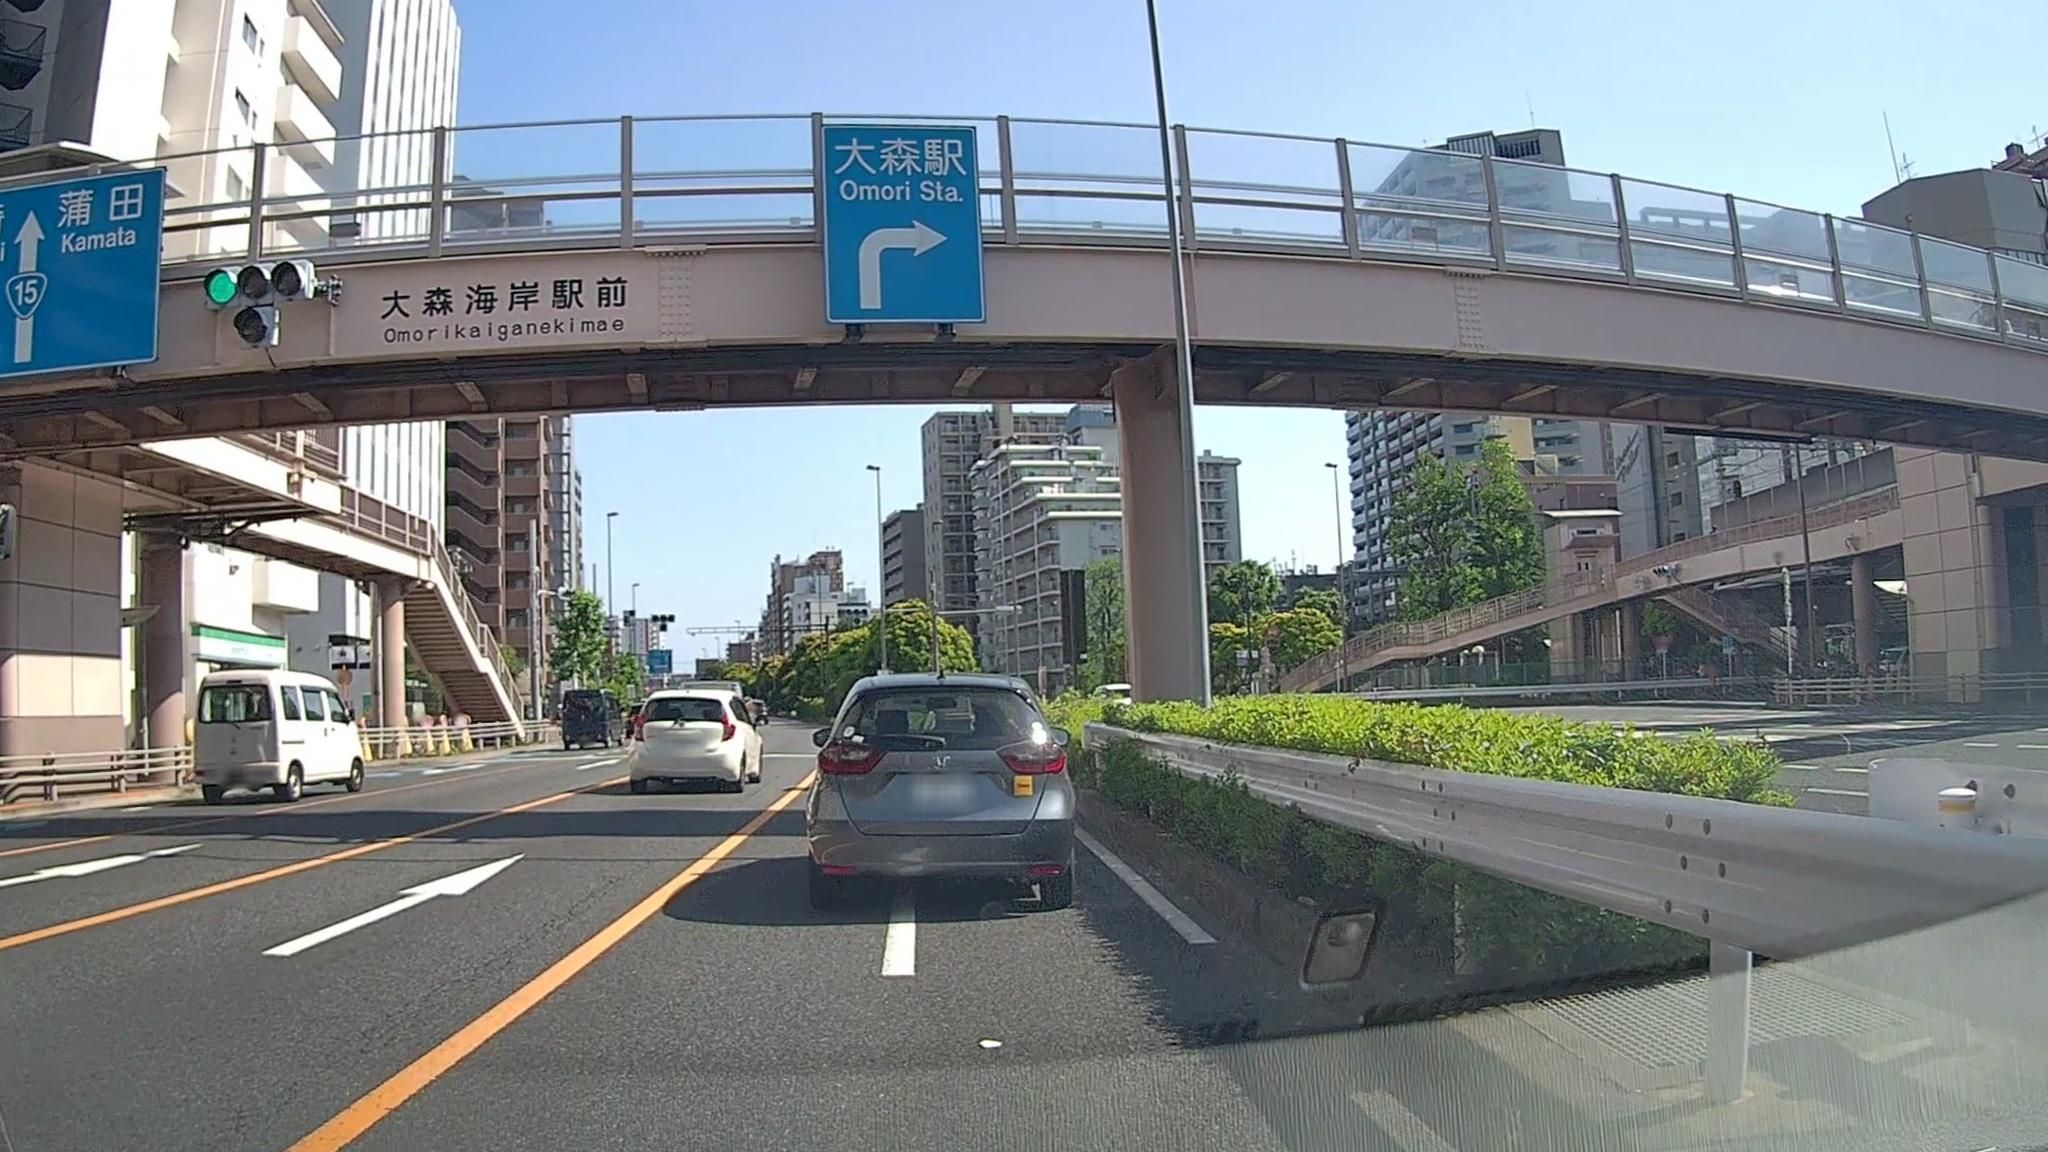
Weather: clear
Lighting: day
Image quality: good
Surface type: driving surface
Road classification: tertiary_link, trunk_link
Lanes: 1
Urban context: urban centre
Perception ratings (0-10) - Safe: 3.54, Lively: 8.26, Beautiful: 1.77, Boring: 1.59, Depressing: 2.36, Wealthy: 4.11